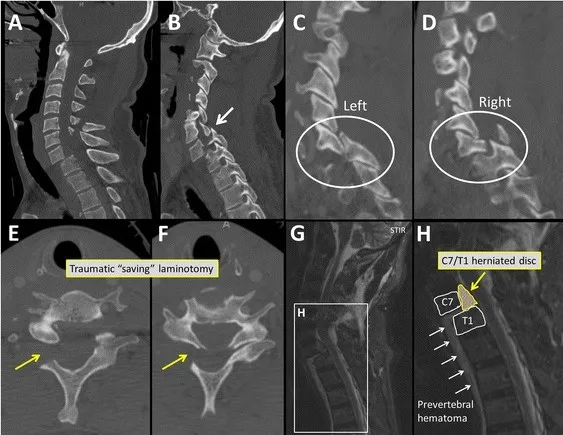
Initial diagnostic workup of the cervical spine injury with CT (panels a-f) and MRI (panels G,H). The sagittal views in panels a-d demonstrate the fracture dislocation with the left sided perched facet (panel c, and arrow in panel b) and the right sided facet fracture-dislocation (panel d). The posterior traumatic laminotomy is shown in axial CT images of C6 (panel e) and C7 (panel f). Panels g and h are sagittal STIR-weighed MRI images of the cervical spine, demonstrating the extruded C7/T1 disc within the spinal canal (panel h is a magnification of panel g.
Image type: radiology (ct)